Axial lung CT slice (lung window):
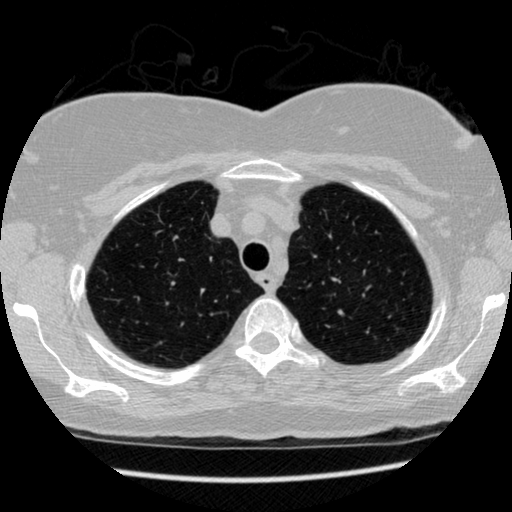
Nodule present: no